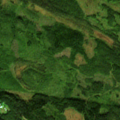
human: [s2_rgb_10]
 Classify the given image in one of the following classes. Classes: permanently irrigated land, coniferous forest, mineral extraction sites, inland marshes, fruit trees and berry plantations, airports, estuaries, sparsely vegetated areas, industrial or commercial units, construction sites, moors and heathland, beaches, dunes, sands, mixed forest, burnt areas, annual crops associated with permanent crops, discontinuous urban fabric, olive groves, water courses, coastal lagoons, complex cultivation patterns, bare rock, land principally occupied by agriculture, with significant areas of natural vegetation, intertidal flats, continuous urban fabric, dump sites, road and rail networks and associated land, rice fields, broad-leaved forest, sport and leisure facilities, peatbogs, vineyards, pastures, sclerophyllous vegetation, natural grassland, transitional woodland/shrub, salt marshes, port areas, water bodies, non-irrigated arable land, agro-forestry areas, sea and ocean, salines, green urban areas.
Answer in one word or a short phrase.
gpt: coniferous forest, transitional woodland/shrub